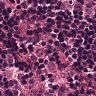
Metastatic tissue present: no